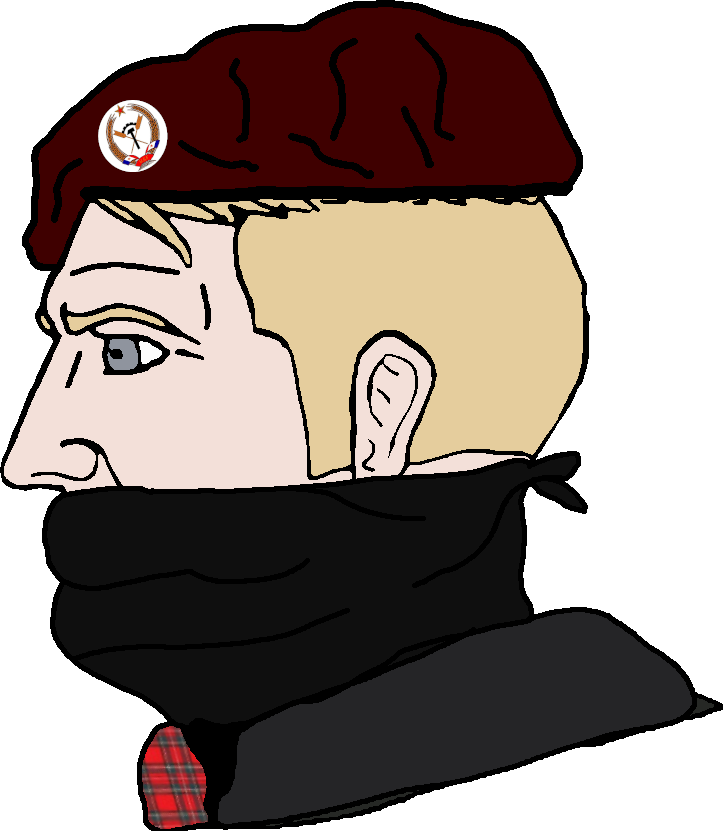
Label: 4_Yes_Chad